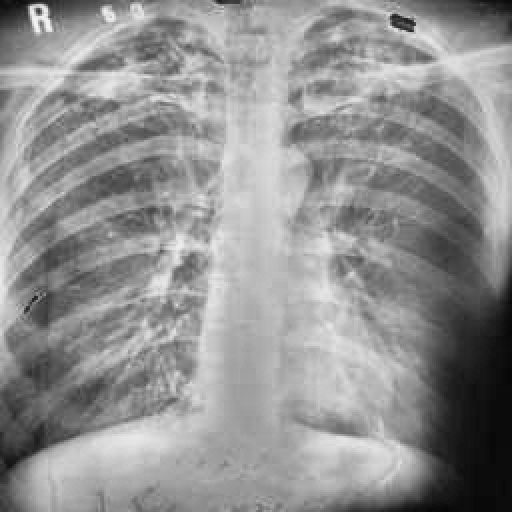
Finding: TUBERCULOSIS